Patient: sex M, age 44
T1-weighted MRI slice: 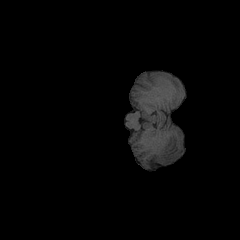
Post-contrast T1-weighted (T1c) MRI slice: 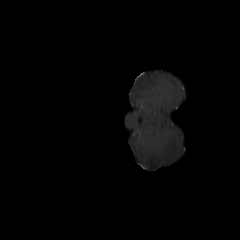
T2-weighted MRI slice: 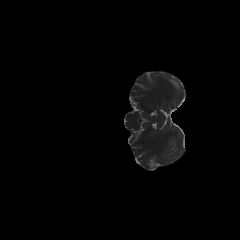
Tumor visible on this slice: no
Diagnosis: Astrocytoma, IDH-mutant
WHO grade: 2